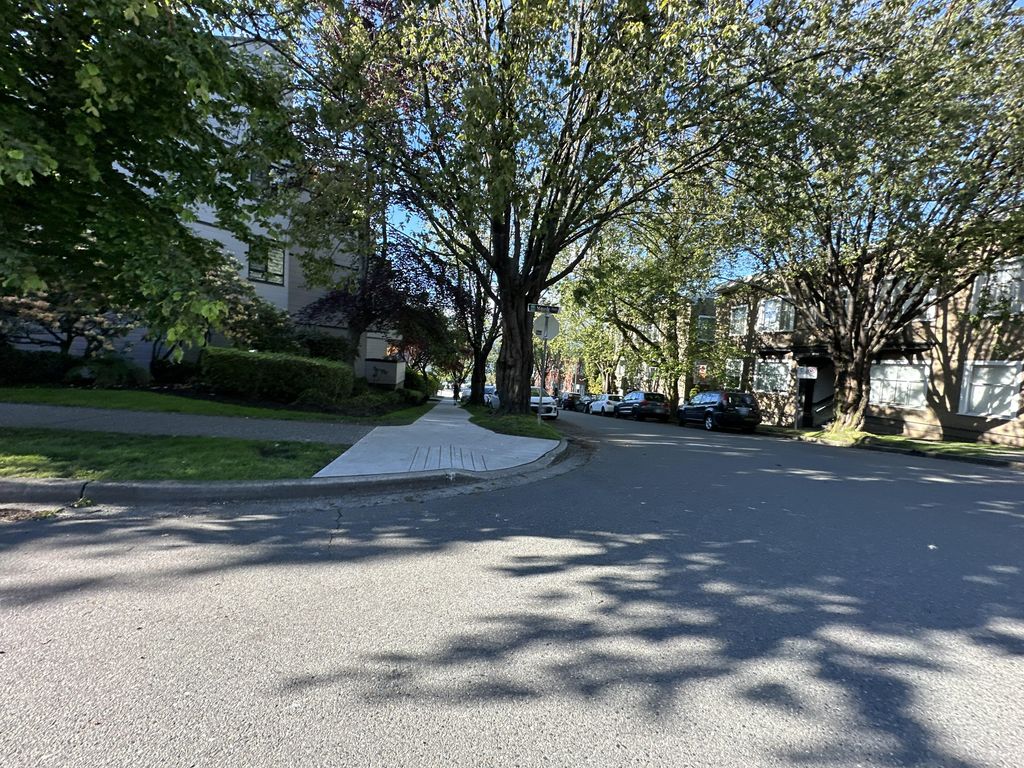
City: vancouver